Question: My project is a C# application to import data from an excel sheet to the database and prompt the user to map them manually.
1. The first row is a DataGridTextColumn where the excel's headers fit to.
2. The second row is a DataGridComboBoxColumn having the column_name of the data base
Each one of the DataGridTextColumn have a combo box.
But I'm facing a problem where I'm not able to make the DataGridComboBoxColumn work, every time I launch the application, the first row is working normally but the second row is empty
code :
'''
foreach (DataRow row in dt.Rows)
{
DataGridTextColumn dgtc = new DataGridTextColumn();
dgtc.MinWidth = 100;
dgtc.CanUserSort = false;
dgtc.Header = row["Column_name"].ToString();
dg.Columns.Add(dgt);
DataGridComboBoxColumn dgcbc = new DataGridComboBoxColumn();
dgcbc.ItemsSource = columnList;
dgcbc.MinWidth = 100;
dg2.Columns.Add(dgcbc);
}
'''
xaml :
'''
<DataGrid x:Name="dg" HorizontalAlignment="Left" Height="29" Margin="11,72,0,0" VerticalAlignment="Top" Width="579"/>
<DataGrid x:Name="dg2" HorizontalAlignment="Left" Height="30" Margin="11,106,0,0" VerticalAlignment="Top" Width="579"/>
'''
live view:

the code is working but the combo boxes are always showing empty fields.
any help on why DataGridComboBoxColumn is not working for me ?
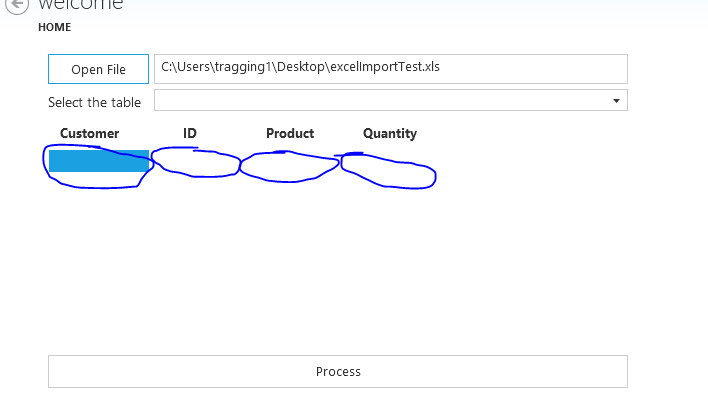
Answer: There are 2 issues you might be referring to.
First one is that setting dgcbc.ItemsSource = columnList is not enough to make ComboBox display list of items to choose from.
Depending on the type of columnList you need to set DisplayMemberPath and SelectedValuePath properties, for example:
'''
var columnList = new Dictionary<string, string>
{
{ "123", "test 123" },
{ "aaa", "test aaa" },
{ "qwe", "test qwe" }
};
dgcbc.ItemsSource = columnList;
dgcbc.DisplayMemberPath = "Key";
dgcbc.SelectedValuePath = "Value";
'''
Another issue is binding of the column to the ItemsSource which is set on your DataGrid object(s).
'''
dg2.ItemsSource = dt;
dgcbc.TextBinding = new Binding(string.Format("[{0}]", "Column_Name");
'''
You might also wonder how to display text in DataGridTextColumn:
'''
dgtc.Binding = new Binding(string.Format("[{0}]", "Column_Name");
'''
I am unsure if this is what you want to achieve for column mapping, probably you would like to modify a header template of the grid and present the grid data as text below. To do this use DataGridTextColumn column with both header Label and ComboBox in it's header.
hope it helps.
Edit:
I prepared a quick and dirty code only solution.
XAML:
'''
<DataGrid x:Name="dg" Grid.Row="0" AutoGenerateColumns="False"/>
'''
Code behind:
'''
// data is a rough equivalent of DataTable being imported
var data = new List<Dictionary<string, string>>
{
new Dictionary<string, string> { { "column1", "asd asfs af" }, { "column2", "45dfdsf d6" }, { "column3", "7hgj gh89" } },
new Dictionary<string, string> { { "column1", "aaasdfda" }, { "column2", "45sdfdsf 6" }, { "column3", "78gh jghj9" } },
new Dictionary<string, string> { { "column1", "s dfds fds f" }, { "column2", "4dsf dsf 56" }, { "column3", "78gh jgh j9" } },
};
// a list of columns to map to
var importToColumns = new List<string>
{
"123",
"aaa",
"qwe",
"456",
"bbb"
};
importMappings = new Dictionary<string, int>();
foreach(var column in data[0])
{
importMappings.Add(column.Key, -1);
}
foreach(var r in importMappings)
{
var dgtc = new DataGridTextColumn();
dgtc.Binding = new Binding(string.Format("[{0}]", r.Key));
var sp = new StackPanel();
dgtc.Header = sp;
sp.Children.Add(new Label { Content = r.Key });
var combo = new ComboBox();
sp.Children.Add(combo);
combo.ItemsSource = importToColumns;
var selectedBinding = new Binding(string.Format("[{0}]", r.Key));
selectedBinding.Source = importMappings;
combo.SetBinding(Selector.SelectedIndexProperty, selectedBinding);
dgtc.MinWidth = 100;
dgtc.CanUserSort = false;
dg.Columns.Add(dgtc);
}
dg.ItemsSource = data;
}
private Dictionary<string, int> importMappings;
'''
After selection has been approved, importMappings will contain a list of mappings of columns - for each import file column it will contain an index of element in importToColumns list or -1 if no elements were selected.